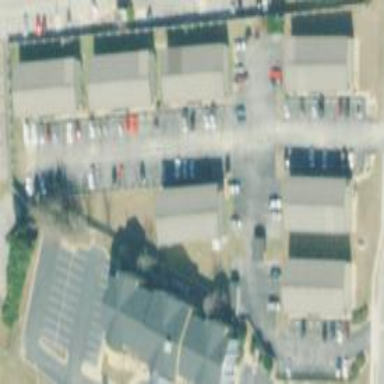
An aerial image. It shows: Residential area with apartments.